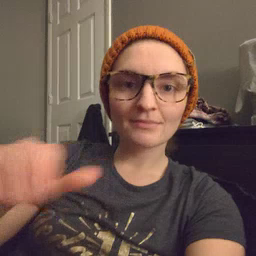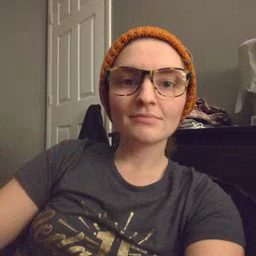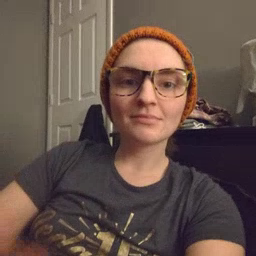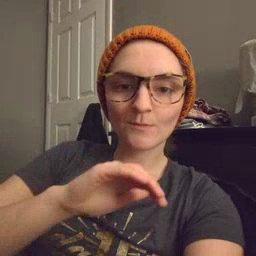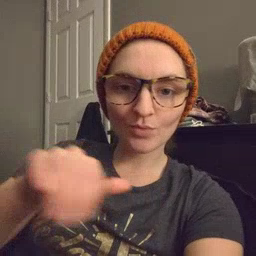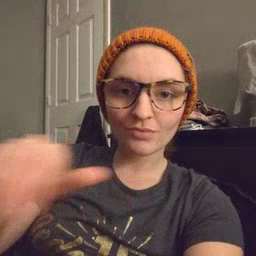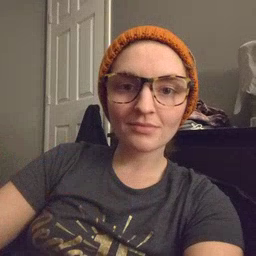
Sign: pool